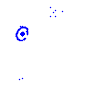
Particle: kaon